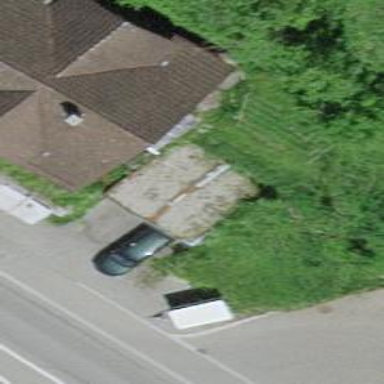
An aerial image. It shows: Garage building.